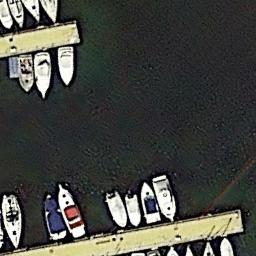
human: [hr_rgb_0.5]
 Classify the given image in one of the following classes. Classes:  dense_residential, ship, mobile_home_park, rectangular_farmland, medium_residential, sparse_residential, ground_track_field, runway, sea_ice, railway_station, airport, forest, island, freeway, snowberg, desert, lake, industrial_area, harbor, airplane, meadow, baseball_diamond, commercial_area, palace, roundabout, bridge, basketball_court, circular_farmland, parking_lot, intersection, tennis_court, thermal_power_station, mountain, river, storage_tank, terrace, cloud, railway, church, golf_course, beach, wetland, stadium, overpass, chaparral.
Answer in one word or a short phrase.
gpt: harbor